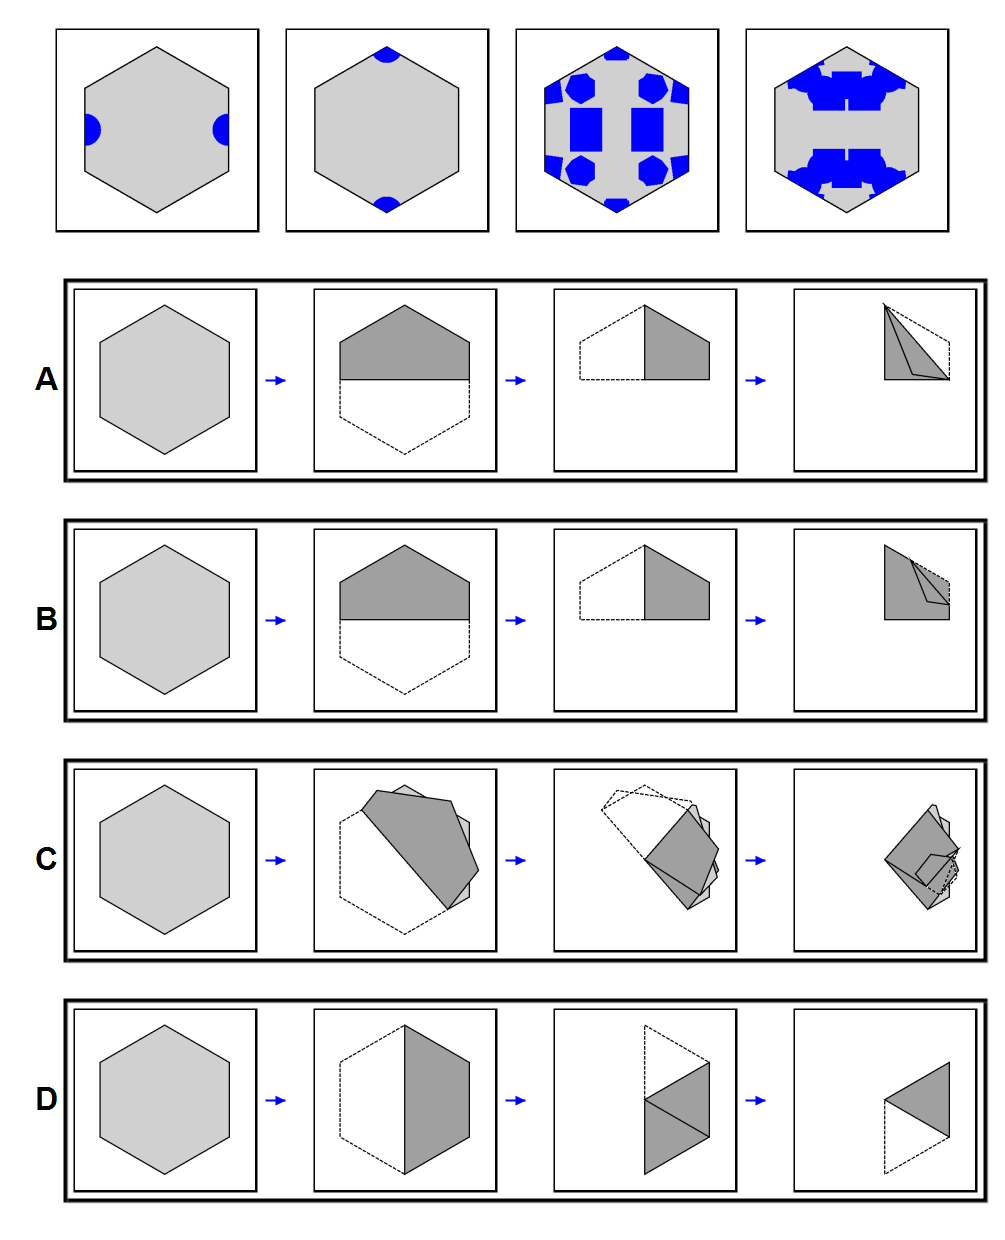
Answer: A